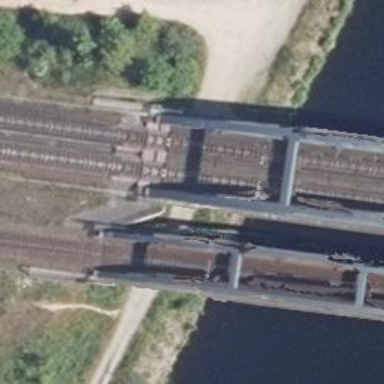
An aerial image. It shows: Bridge over electrified railway tracks with contact lines. The railway tracks are ballast-less.